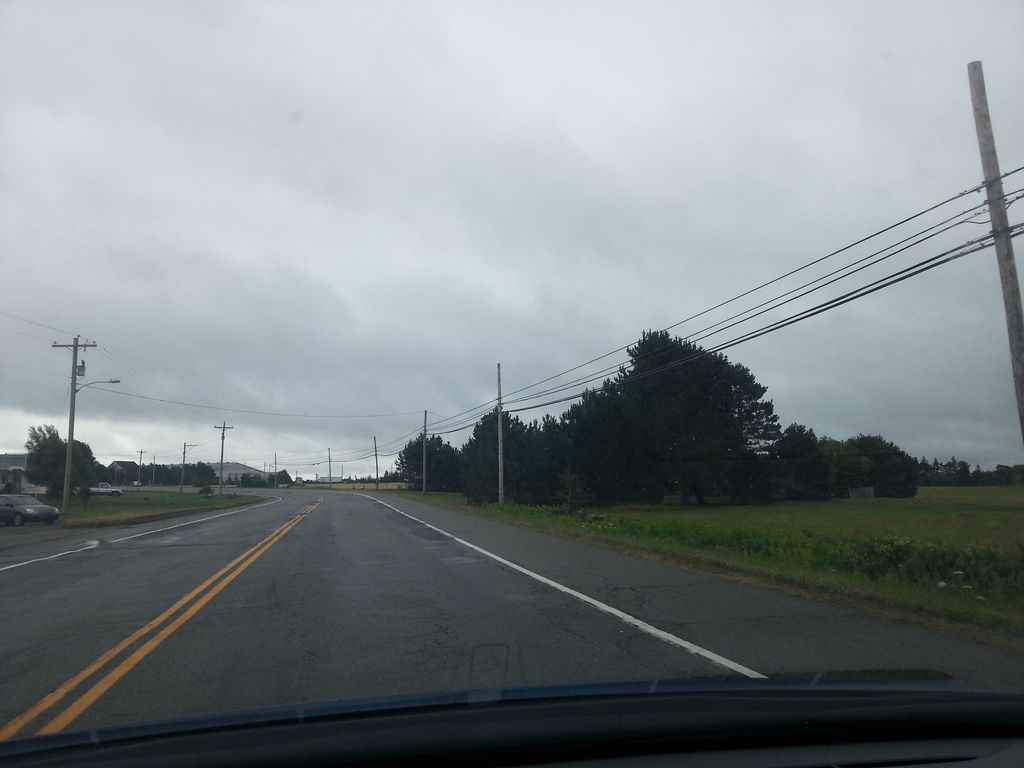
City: charlottetown